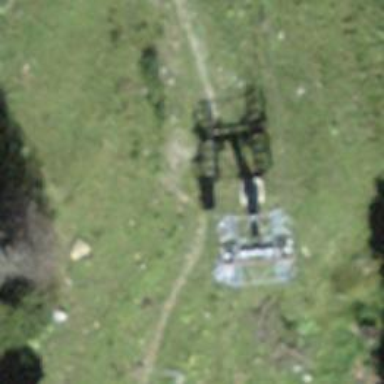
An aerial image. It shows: Pylon used for aerialway.